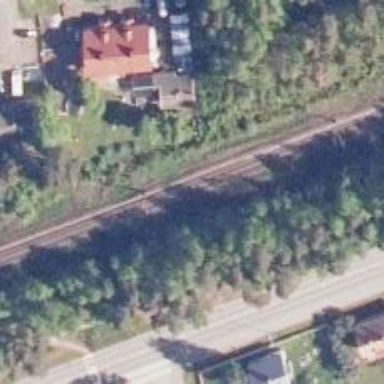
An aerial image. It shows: Railway track with continuous electrified contact line.